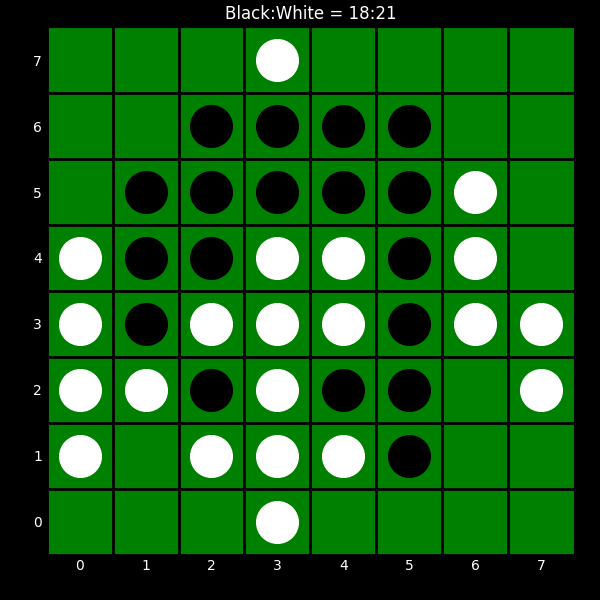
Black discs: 18
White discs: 21